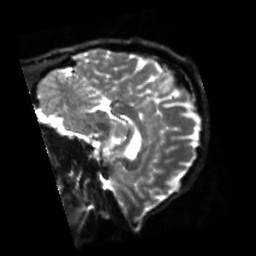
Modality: sbref
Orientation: sagittal
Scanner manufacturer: siemens
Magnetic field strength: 3 T
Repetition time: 4 s
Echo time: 0.0594 s